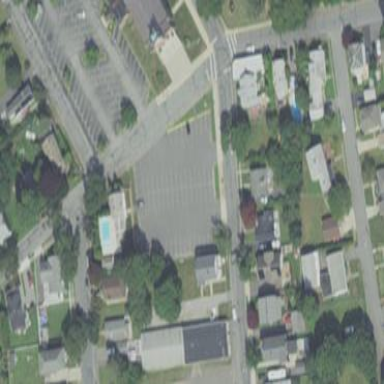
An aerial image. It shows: Parking area with asphalt surface.